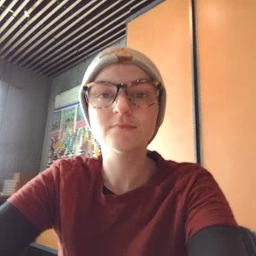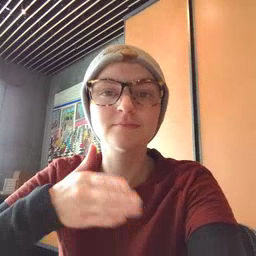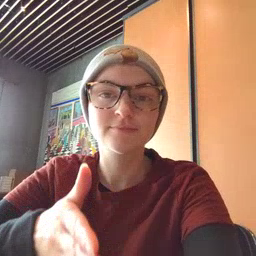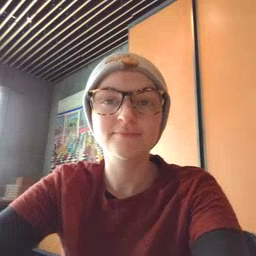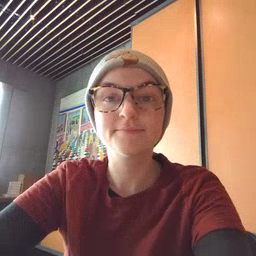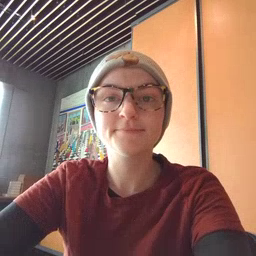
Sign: fish